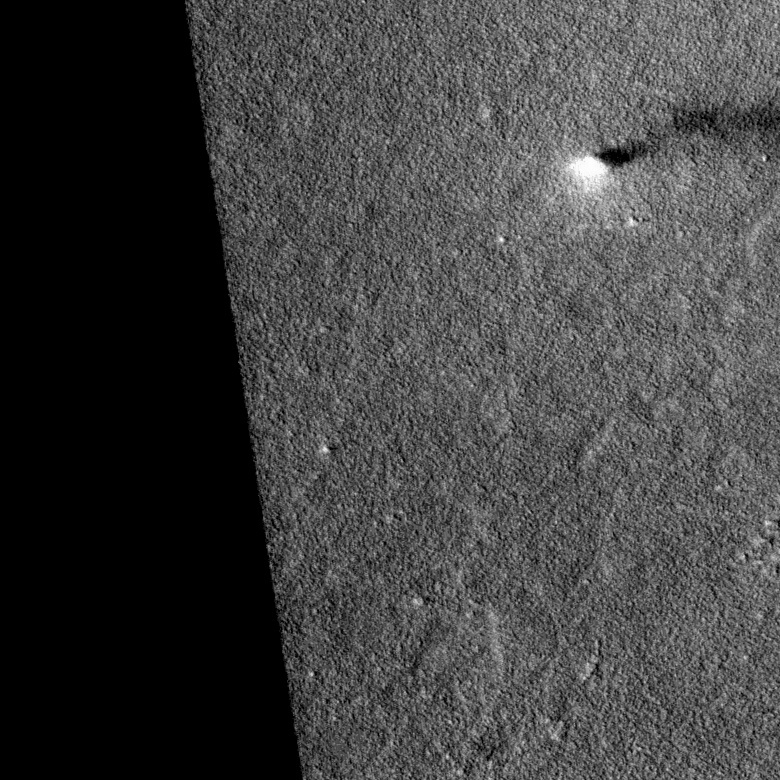
Label: dustdevil